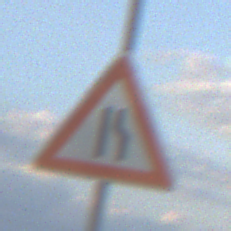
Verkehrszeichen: EinseitigVerengteFahrbahnRechts
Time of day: SunriseSunset
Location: Outdoor (Nature)
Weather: PartlyCloudy
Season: NotSpecified
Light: Natural